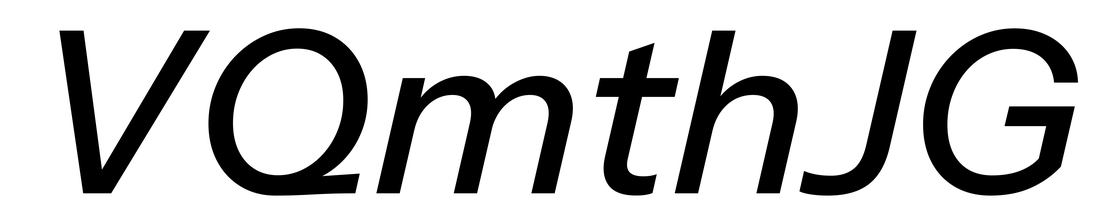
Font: InstrumentSans-Italic_Medium_Italic